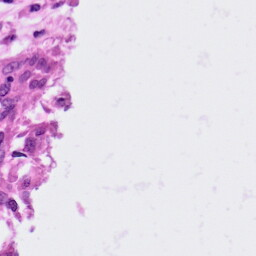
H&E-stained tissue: Ovarian